Aerial crown-view tile of a tropical tree (Barro Colorado Island, Panama), acquired 20240716:
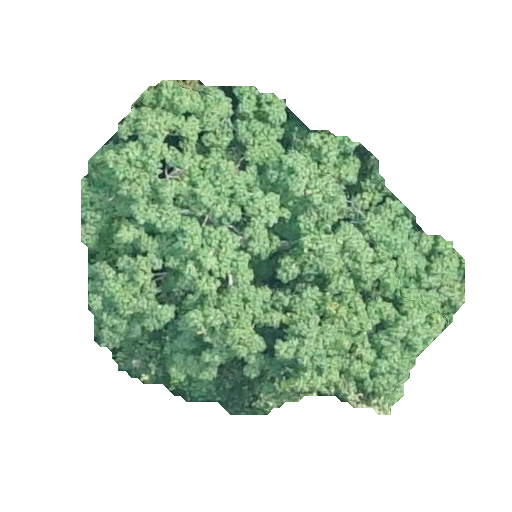
Species: Ceiba pentandra
GBIF accepted scientific name: Ceiba pentandra
Crown area: 146.646 m²